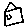
Label: house